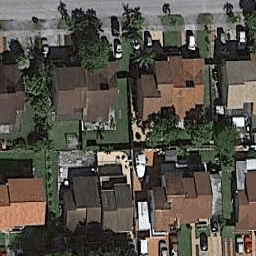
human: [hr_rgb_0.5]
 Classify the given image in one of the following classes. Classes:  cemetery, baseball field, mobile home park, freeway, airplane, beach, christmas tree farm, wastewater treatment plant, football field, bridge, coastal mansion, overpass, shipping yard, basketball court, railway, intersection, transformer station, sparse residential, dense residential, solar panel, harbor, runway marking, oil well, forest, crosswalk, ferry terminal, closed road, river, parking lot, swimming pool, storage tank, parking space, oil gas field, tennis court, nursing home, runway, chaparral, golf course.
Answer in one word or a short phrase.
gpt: dense residential